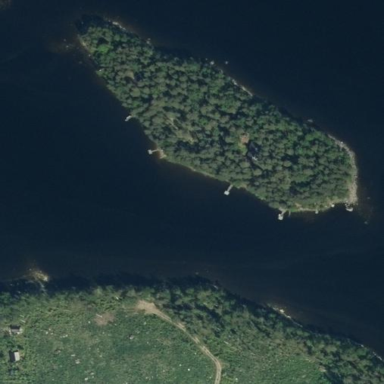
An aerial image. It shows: Islet.